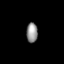
Tissue: lung
Cell type: Endothelial cells
Senescence score: 0.5579
Nuclear area (px): 218
Mean DAPI intensity: 146.734